Question: How to display (or write to file) Greek characters using C#? I need to type the Greek character in Excel using C#. The string to be written also has English characters.
For example:

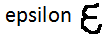
Answer: You can literally type the characters in your code. You can mix-and-match characters from any alphabet. So English and Greek characters in a single string is not a problem. If you don't know how to input them (e.g. if you don't have a Greek keyboard), then you can copy-and-paste them.
'''
Console.Write("a"); // Greek lower-case alpha
'''
Here is a list of lower-case and upper-case Greek characters for you to copy from:
'''
a b g d e z e th i k l m n x o p r s t u ph kh ps o
A B G D E Z E Th I K L M N Ks O P R S T U Ph Kh Ps O
'''
If you're not using Visual Studio, you need to ensure that your text editor saves the code as Unicode (UTF-8).
---
Alternatively, you can use <URL> to write Greek characters.
'''
Console.Write("\u03B1"); // Greek lower-case alpha
'''
It is '\u' followed by the four-digit hexadecimal number of the character you want. You can find the hexadecimal values in <URL>. Simply ignore the '&#x' part.